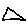
Label: triangle